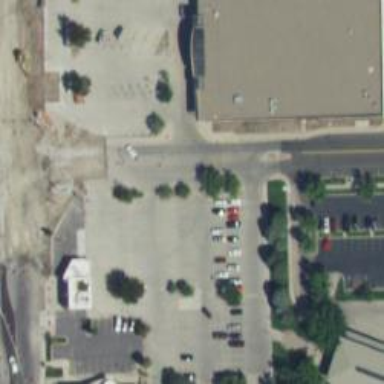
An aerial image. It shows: Parking space is available.